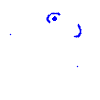
Particle: electron